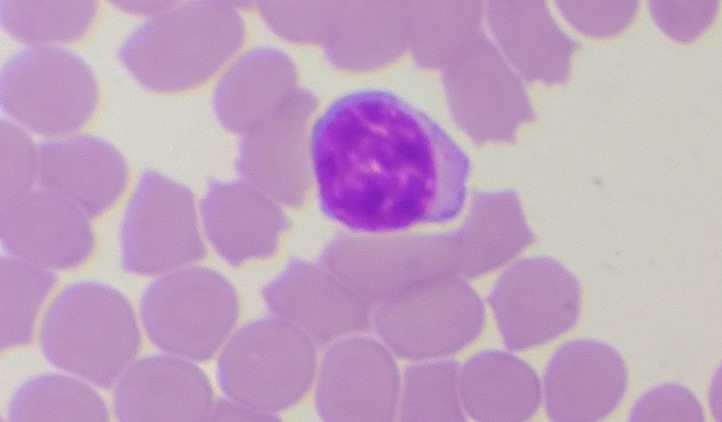
White blood cell type: Lymphocyte